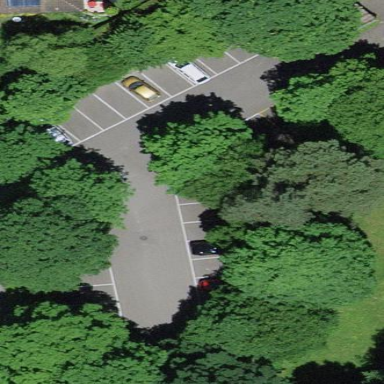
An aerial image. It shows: Parking area with asphalt surface.